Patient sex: F
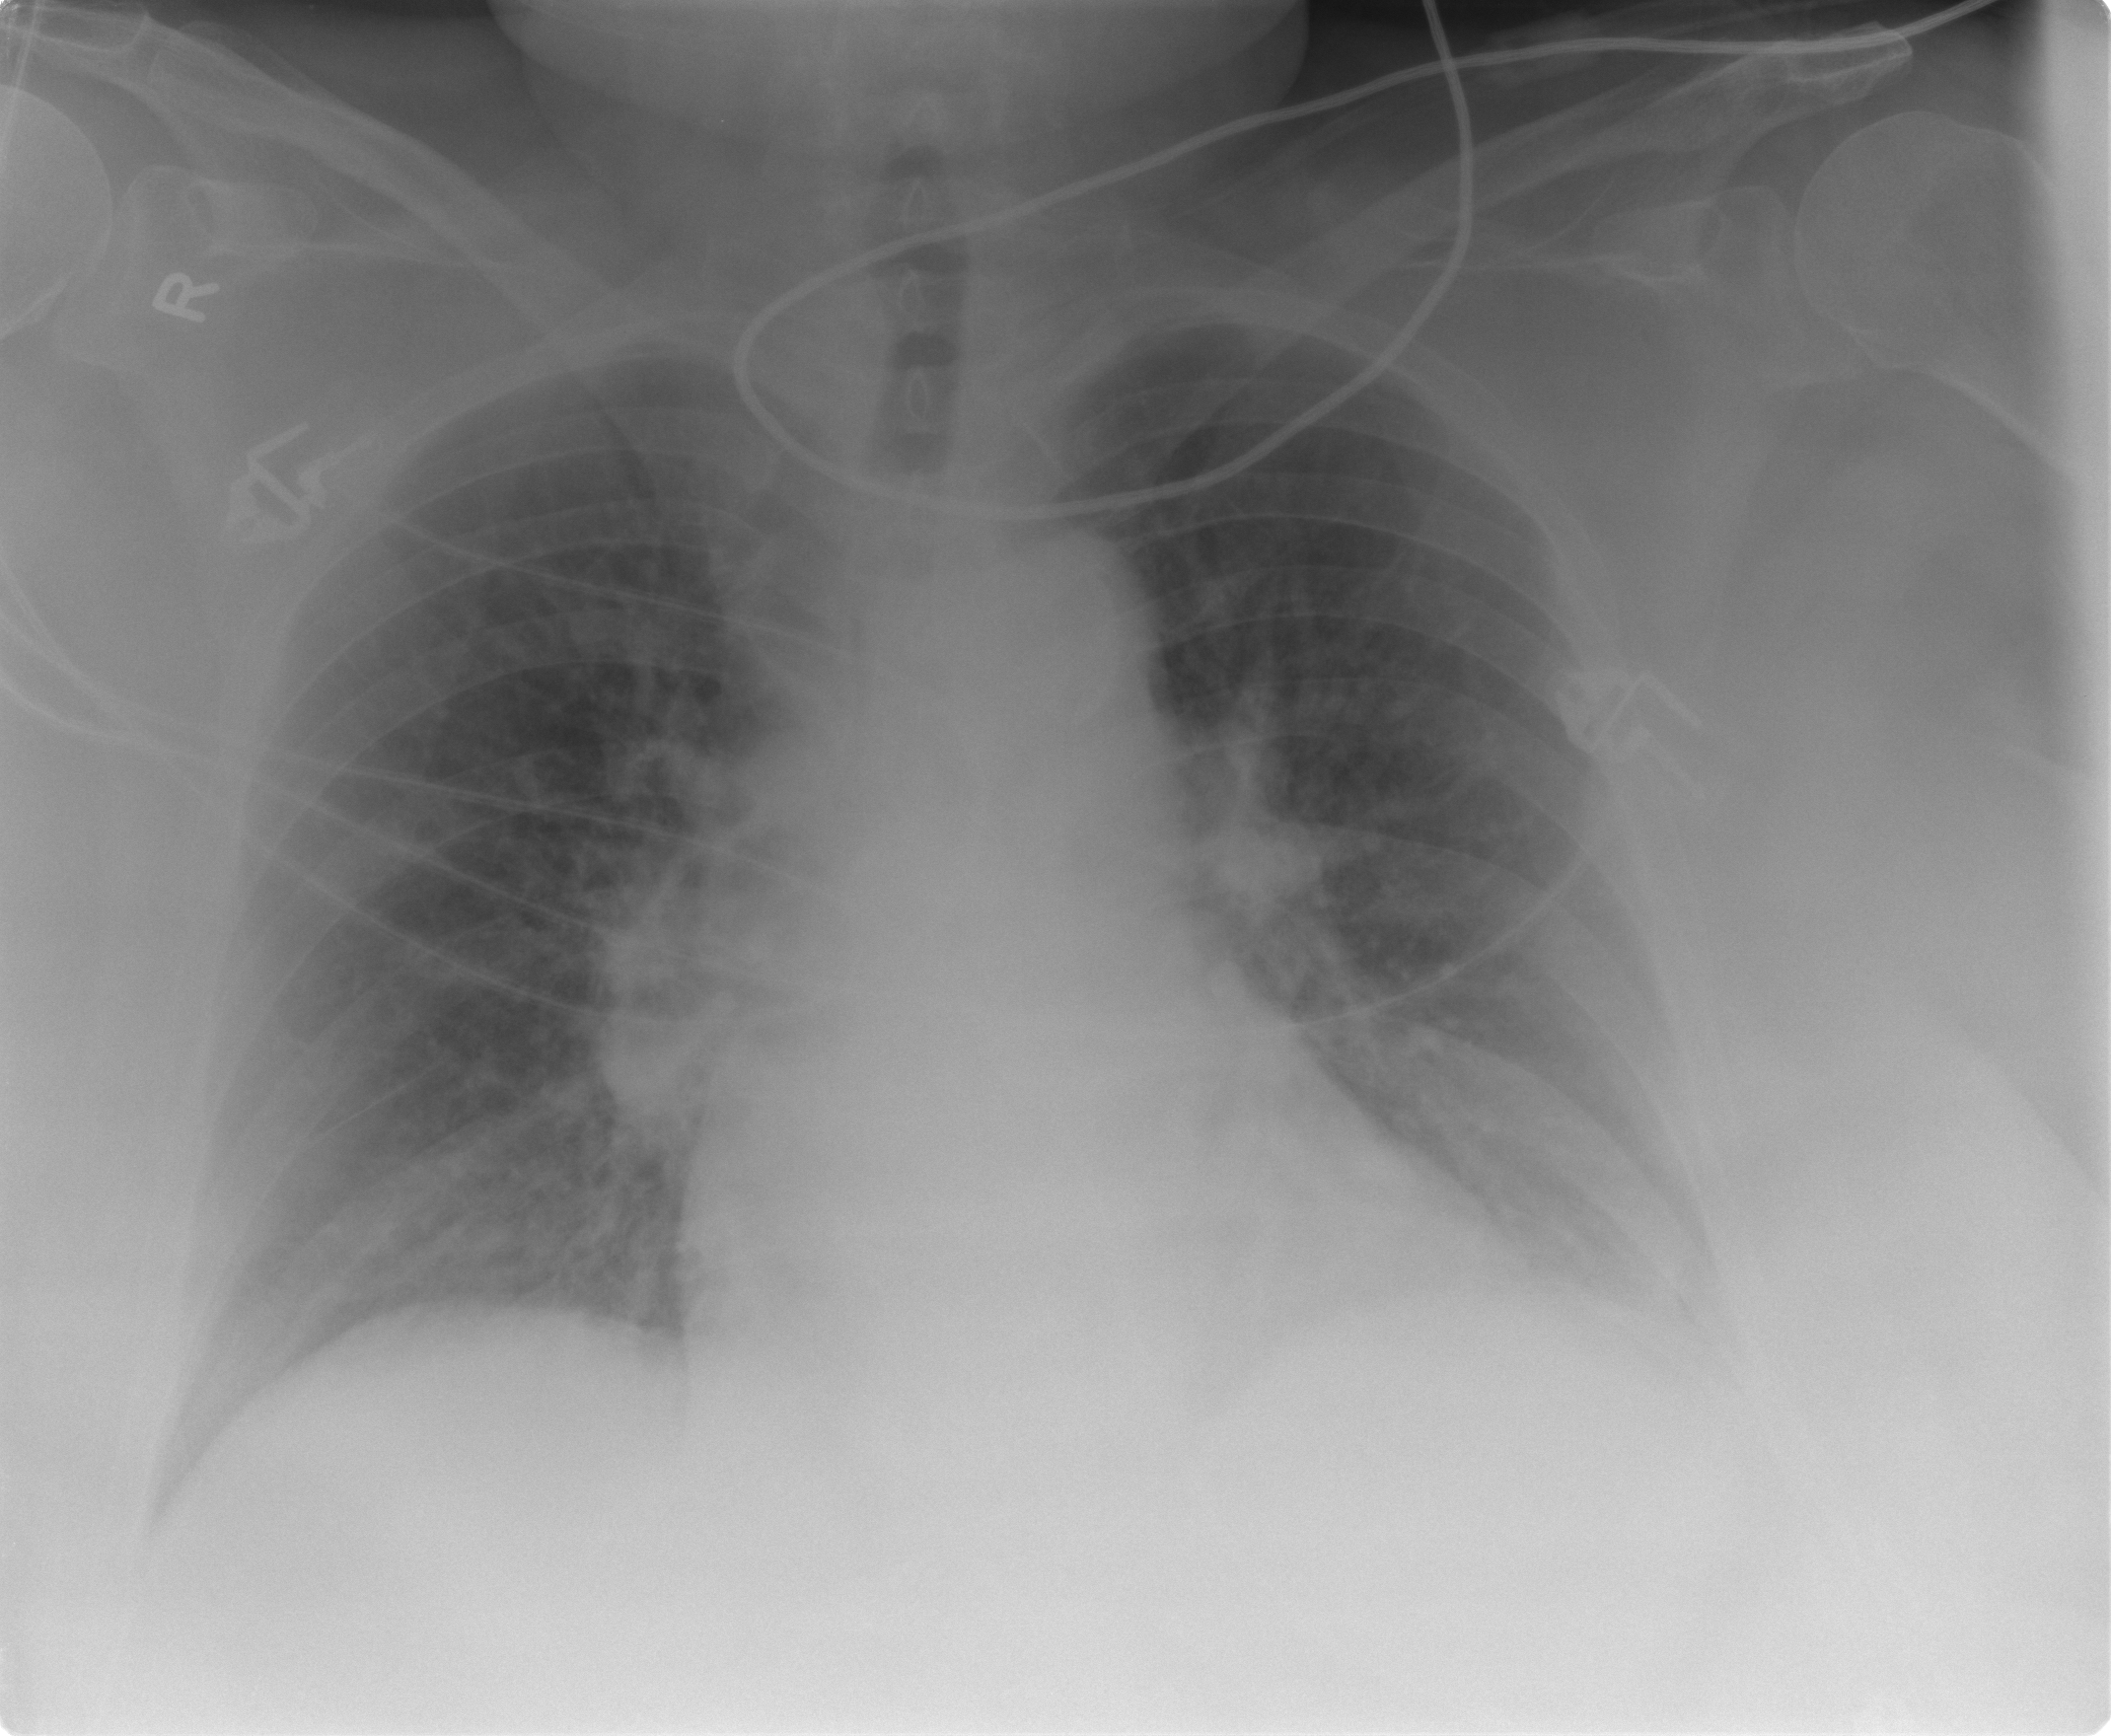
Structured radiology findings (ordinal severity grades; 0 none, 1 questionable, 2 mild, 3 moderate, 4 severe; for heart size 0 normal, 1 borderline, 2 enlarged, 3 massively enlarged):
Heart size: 2
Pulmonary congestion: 2
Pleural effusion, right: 0
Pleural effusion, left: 2
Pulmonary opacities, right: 1
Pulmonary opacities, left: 2
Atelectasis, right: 0
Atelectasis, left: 2